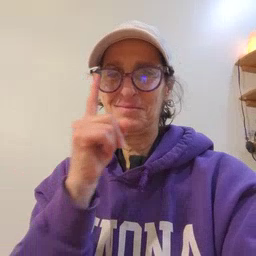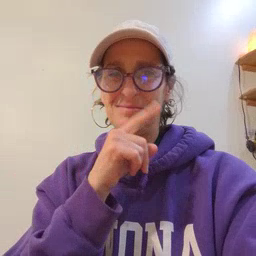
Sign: mouse